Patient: sex M, age 80
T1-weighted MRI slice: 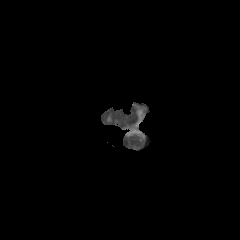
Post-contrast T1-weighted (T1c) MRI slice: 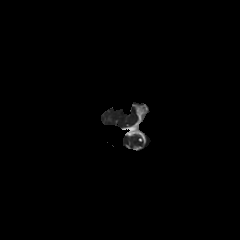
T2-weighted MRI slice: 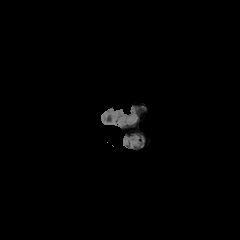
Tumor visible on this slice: no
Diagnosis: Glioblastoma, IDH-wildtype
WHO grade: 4